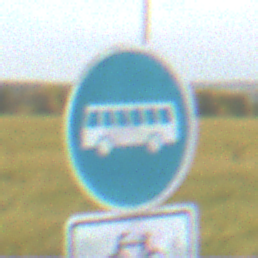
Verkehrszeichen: Busssonderstreifen
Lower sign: EinspurigeFahrzeugeFrei1
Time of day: SunriseSunset
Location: Outdoor (Nature)
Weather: PartlyCloudy
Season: NotSpecified
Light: Natural